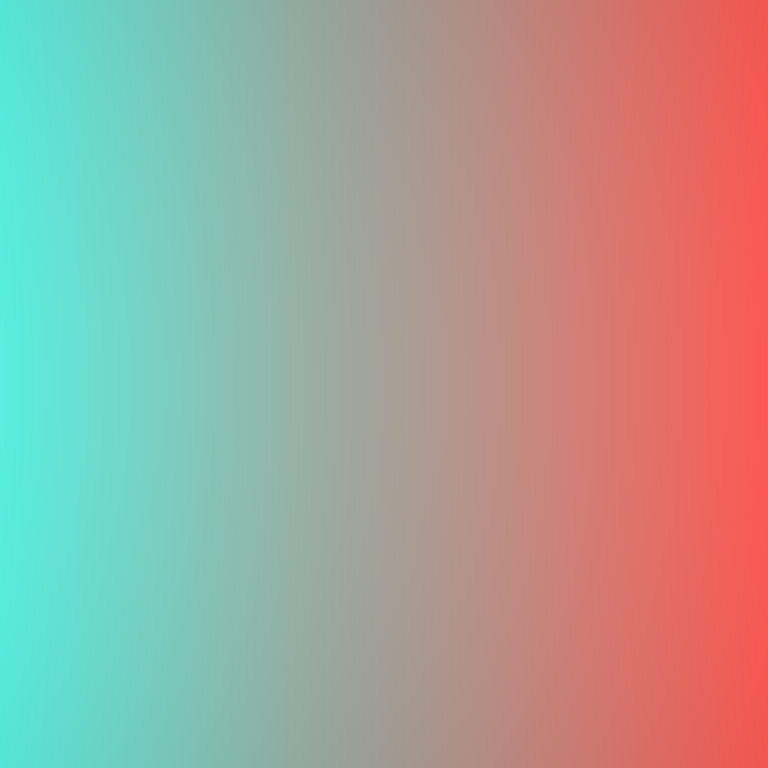
Abstract light effect, smooth gradient from teal to red, calm atmosphere, soft blend, no room, no furniture, no objects.